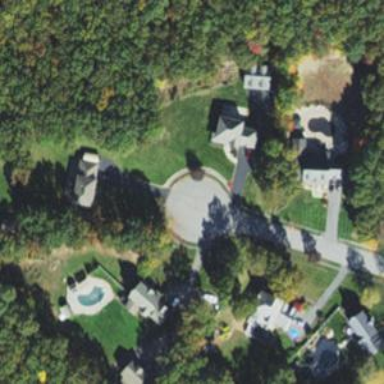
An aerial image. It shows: Driveway.